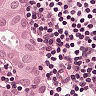
Metastatic tissue present: yes